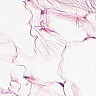
Metastatic tissue present: no